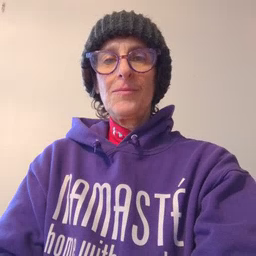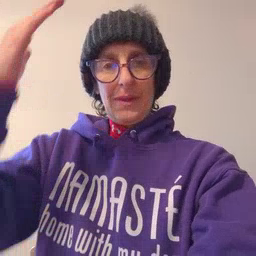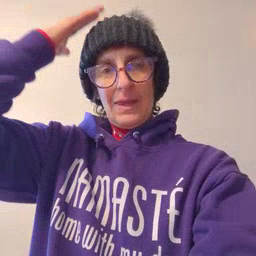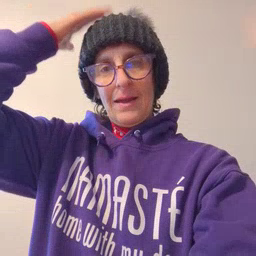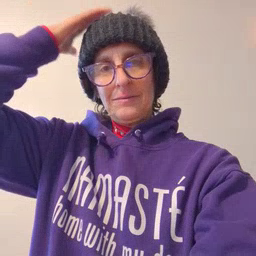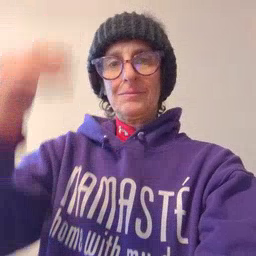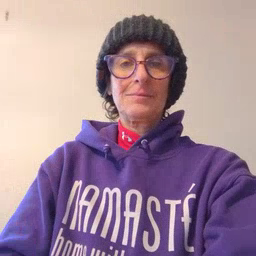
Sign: hat